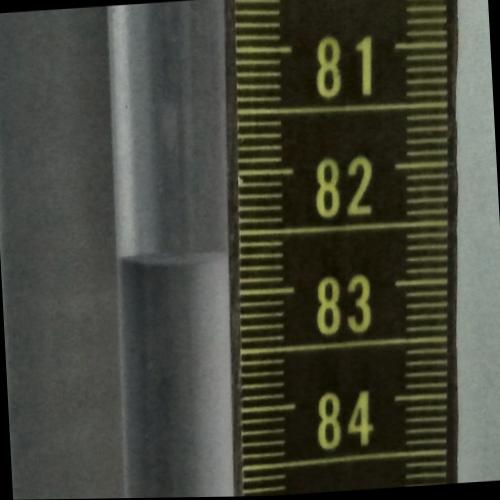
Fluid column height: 82.7 cm